Interaction volume radius: 10 \u00c5
Interaction volume height: 10 \u00c5
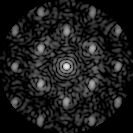
Disorder parameter: 0.4429